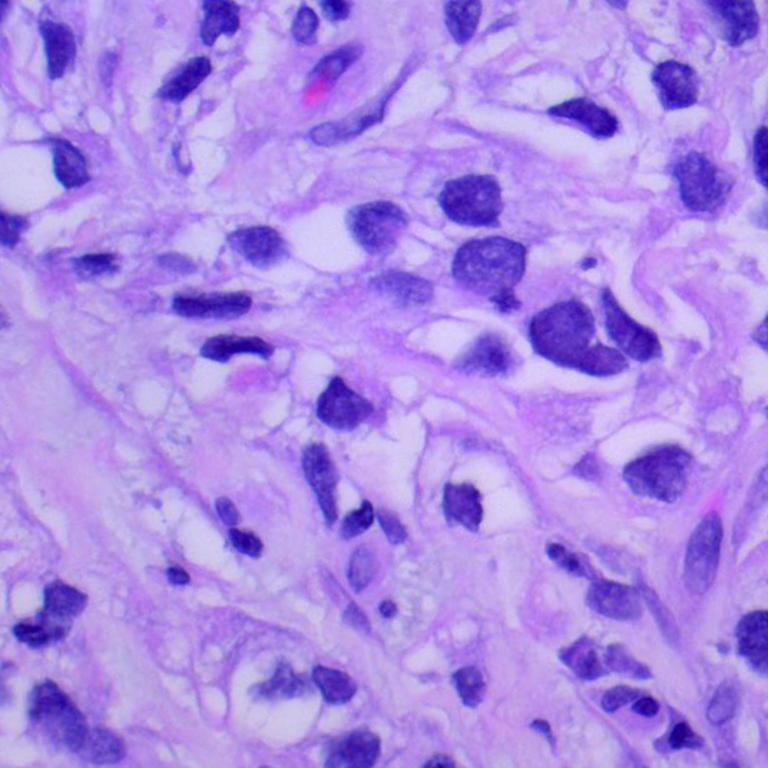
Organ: lung
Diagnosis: adenocarcinomas